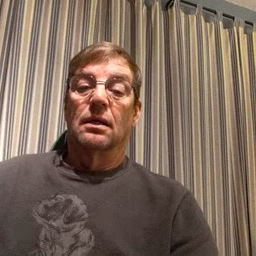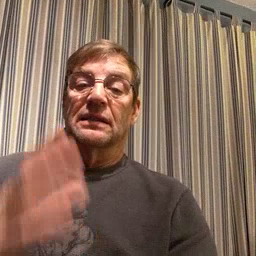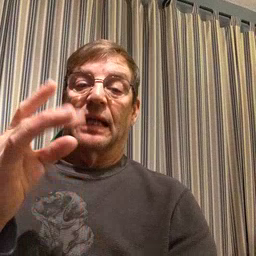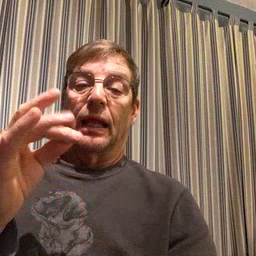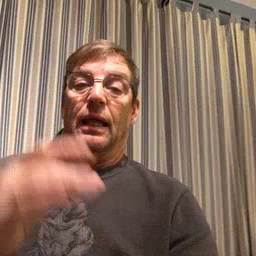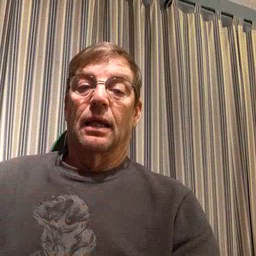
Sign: sticky